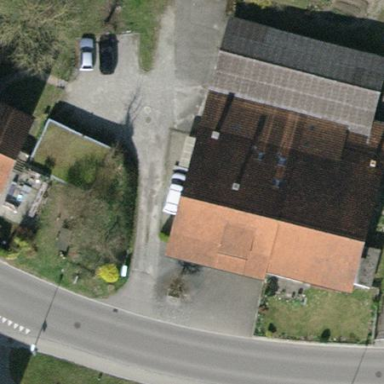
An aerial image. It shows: House with tiled roof.